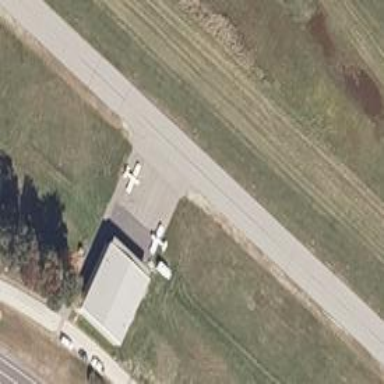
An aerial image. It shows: Asphalt taxiway in the airport.